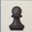
Piece: bP